Question: I have to create new Report from existing report in SQL Server Reporting service, I am newbie to SQL Server Reporting, this is my first attempt
Here Problem is that all data are in tablix control called table1, how i can edit this tablix control to add new fields in it and remove some existing control from it
Current report is working fine

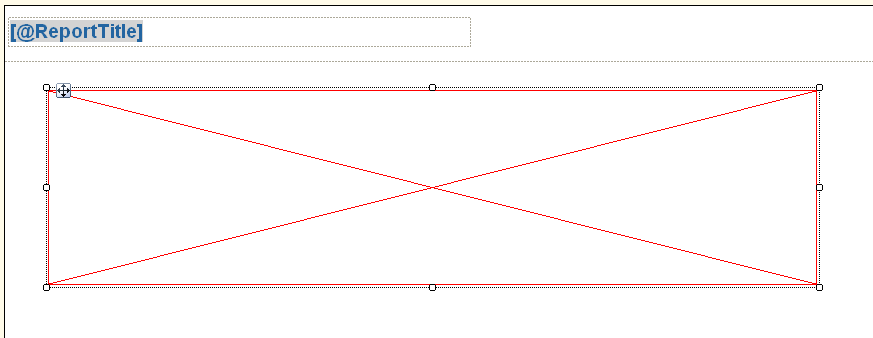
Answer: Sorry Guys, Problem was with my VS2008, don't know some configuration errors was there, but it worked great on other PC, Thanks for your time